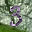
Label: 3